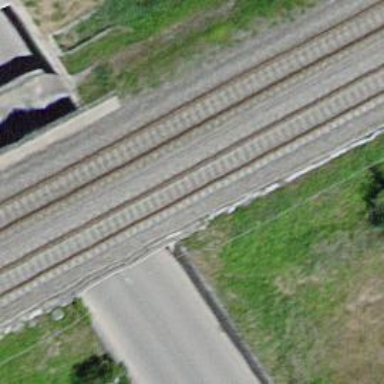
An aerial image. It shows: Single-track railway bridge with contact lines for electrification.